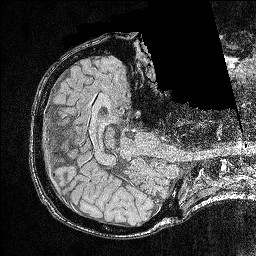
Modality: FLASH
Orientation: axial
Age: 26
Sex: male